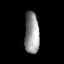
Tissue: lung
Cell type: T cells
Senescence score: 0.1958
Nuclear area (px): 599
Mean DAPI intensity: 146.876